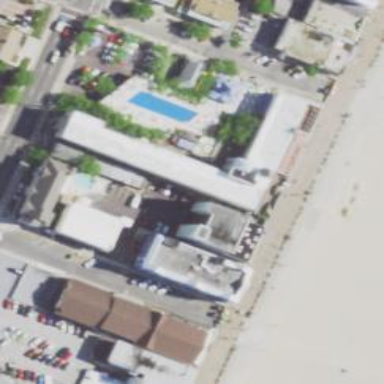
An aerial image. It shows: Hotel building.